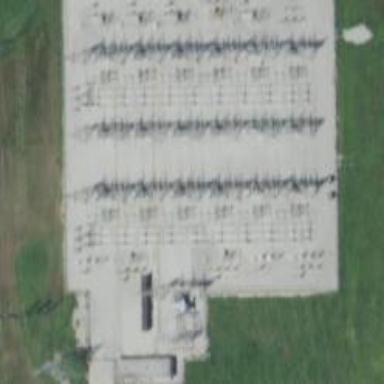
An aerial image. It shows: Transmission substation.